Question: I'm using this awesome <URL>.
'''
let
//Get data from Customers table
Source = Excel.CurrentWorkbook(){[Name="Customers"]}[Content],
//Get a list of all the values in the Age column
Ages = Table.Column(Source,"Age"),
//Find the maximum age
MaxAge = List.Max(Ages),
//The number of buckets is the max age divided by ten, then rounded up to the nearest integer
NumberOfBuckets = Number.RoundUp(MaxAge/10),
//Hash function to determine which bucket each customer goes into
BucketHashFunction = (age) => Number.RoundDown(age/10),
//Use Table.Partition() to split the table into multiple buckets
CreateBuckets = Table.Partition(Source, "Age", NumberOfBuckets, BucketHashFunction),
//Turn the resulting list into a table
#"Table from List" = Table.FromList(CreateBuckets, Splitter.SplitByNothing()
, null, null, ExtraValues.Error),
//Add a zero-based index column
#"Added Index" = Table.AddIndexColumn(#"Table from List", "Index", 0, 1),
//Calculate the name of each bucket
#"Added Custom" = Table.AddColumn(#"Added Index", "Bucket",
each Number.ToText([Index]*10) & " to " & Number.ToText(([Index]+1)*10)),
//Find the number of rows in each bucket - ie the count of customers
#"Added Custom1" = Table.AddColumn(#"Added Custom", "Count", each Table.RowCount([Column1])),
//Remove unnecessary columns
#"Removed Columns" = Table.RemoveColumns(#"Added Custom1",{"Column1", "Index"})
in
#"Removed Columns"
'''
The end result is:

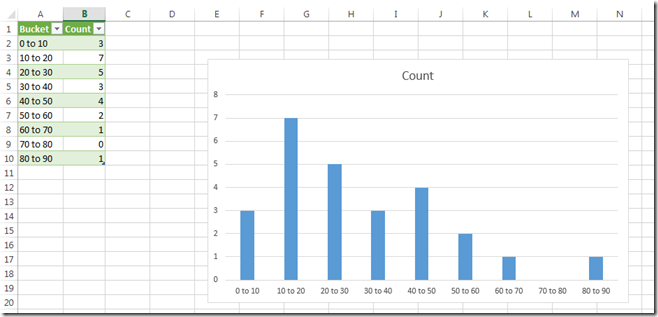
Answer: You need to change the line:
BucketHashFunction = (age) => Number.RoundDown(age/10),
to something like:
BucketHashFunction = (age) => if(age > 85) then "85+" else Number.RoundDown(age/10),
You will also need to ensure data types are correct on this line:
# "Added Custom" = Table.AddColumn(#"Added Index", "Bucket",
'''
each Number.ToText([Index]*10) & " to " & Number.ToText(([Index]+1)*10)),
'''
Best to use the UI to set the data type to string. I didn't test this solution but that's essentially the pattern to follow.
Appreciate your using Power BI.
Lukasz P.
Power BI Team, Microsoft
If you'd like to stay up to date with the Power BI developer story updates you can register (<URL>